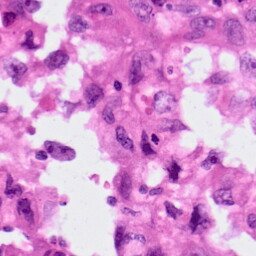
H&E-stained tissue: Lung